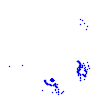
Particle: pion